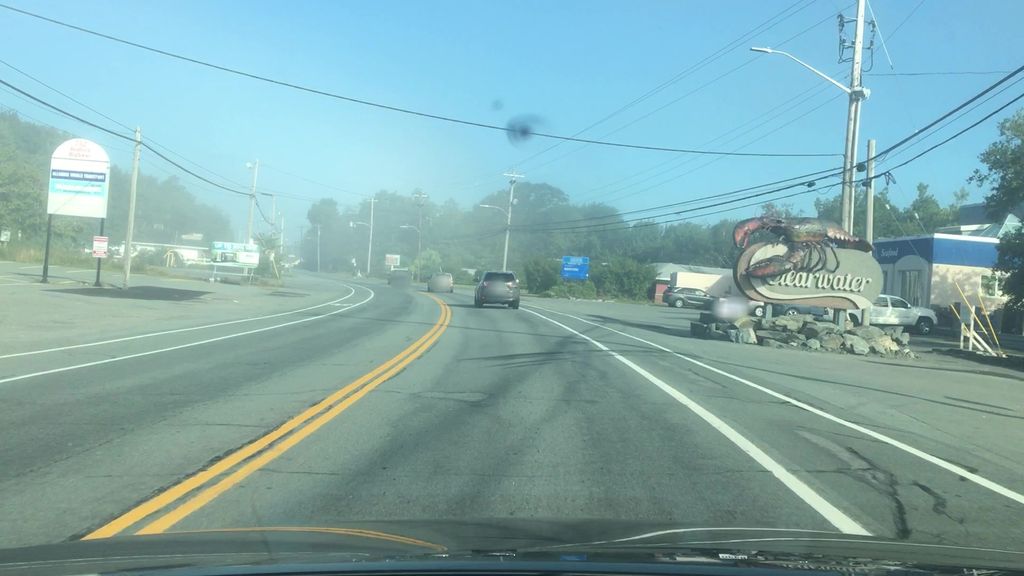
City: halifax